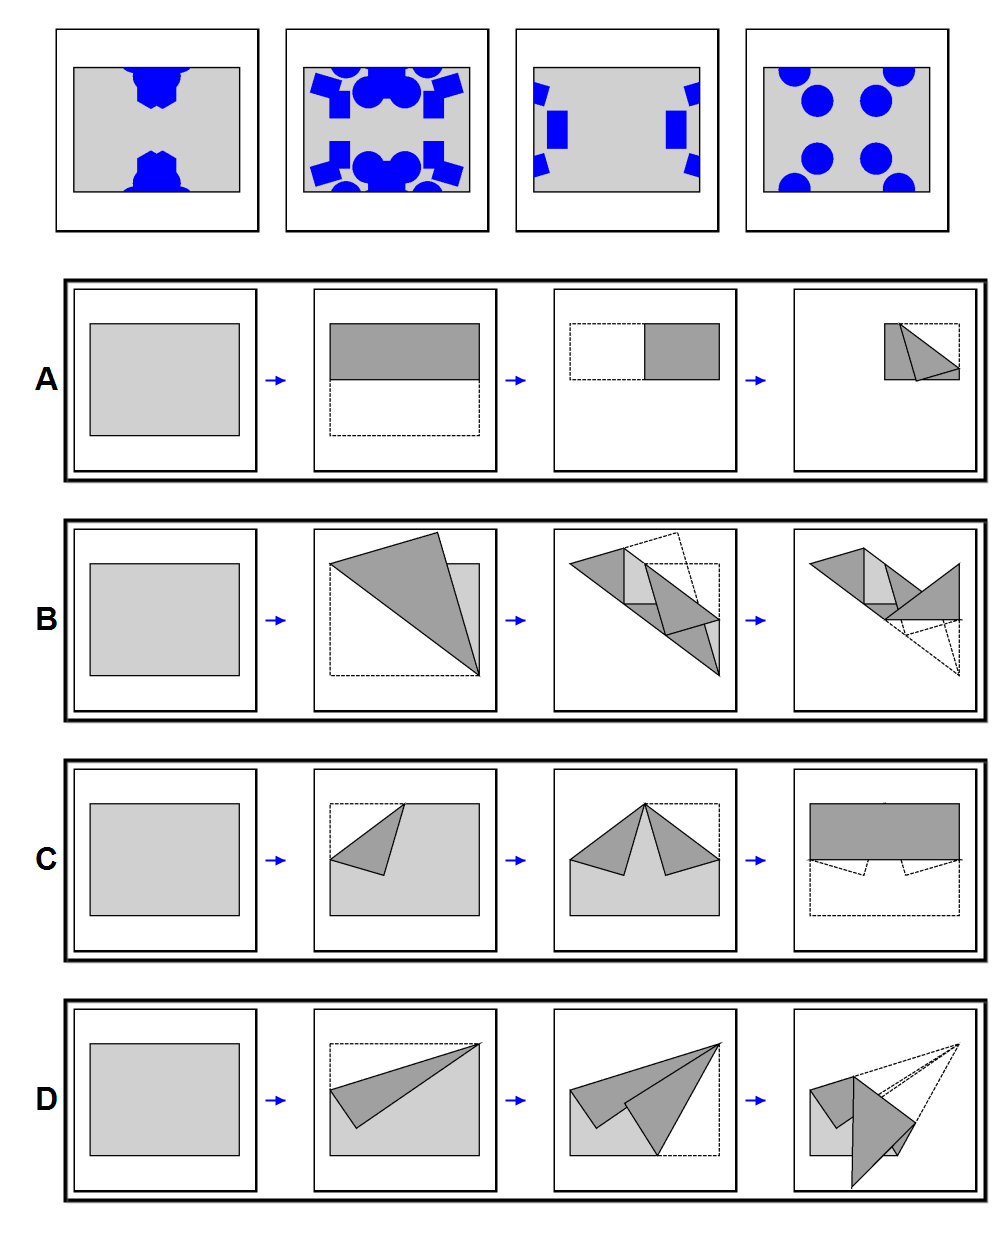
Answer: A